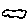
Label: cloud